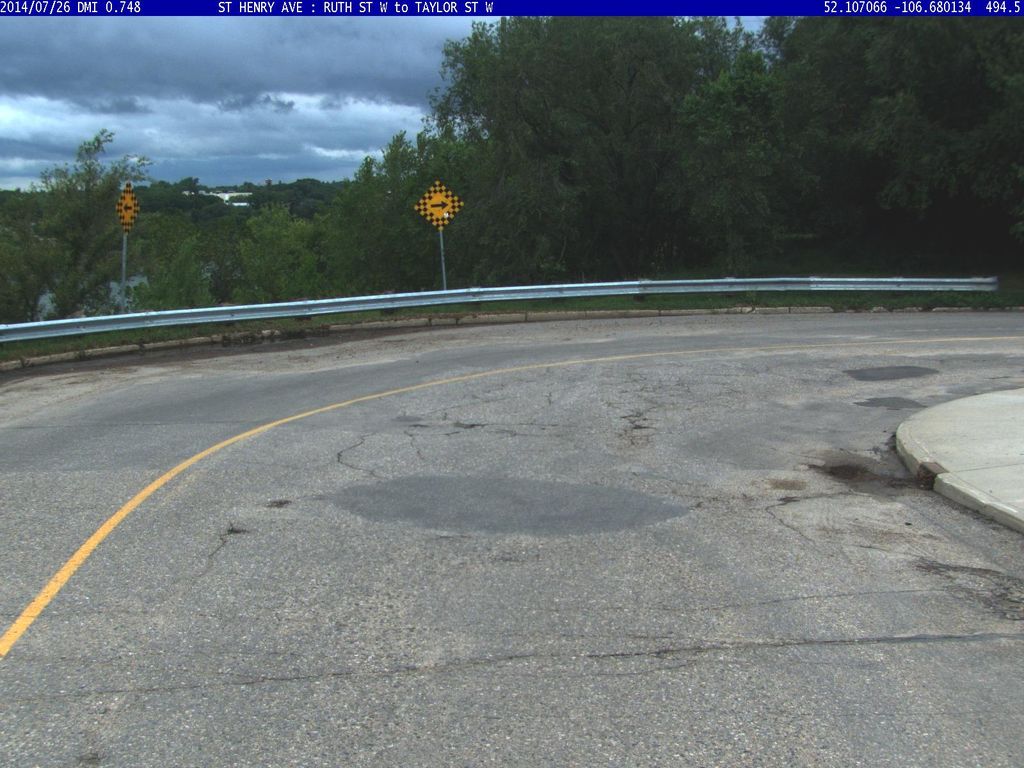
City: saskatoon